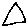
Label: triangle